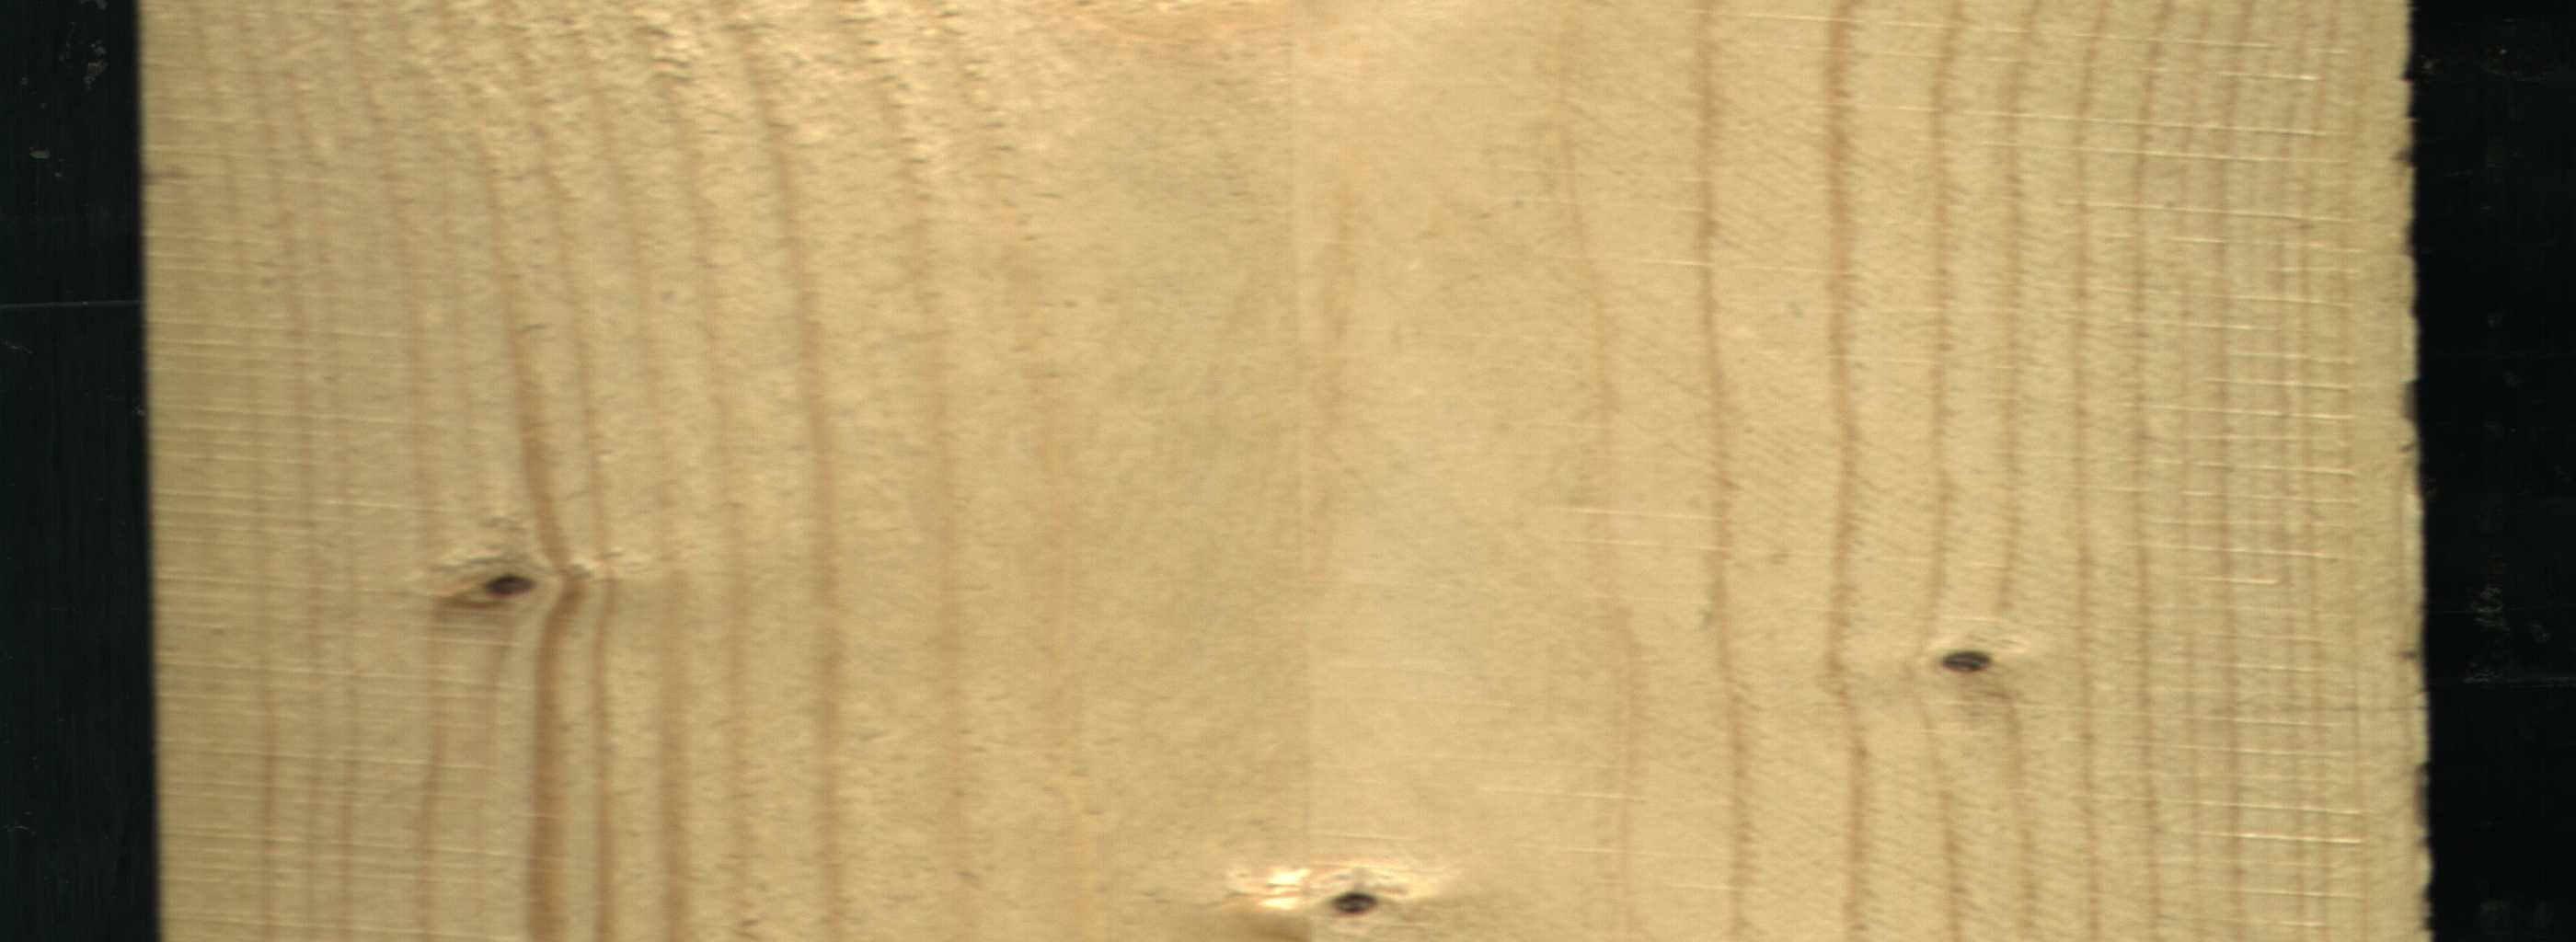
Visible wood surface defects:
Dead_Knot
Dead_Knot
Dead_Knot